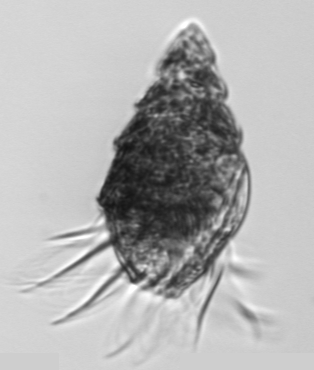
Label: Laboea_strobila